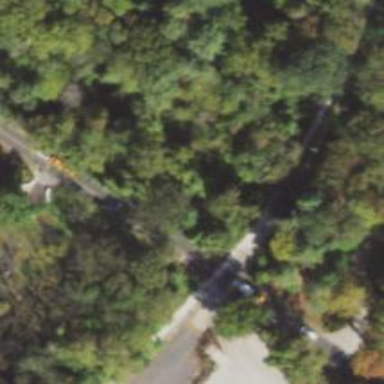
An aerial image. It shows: Culvert tunnel.